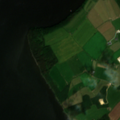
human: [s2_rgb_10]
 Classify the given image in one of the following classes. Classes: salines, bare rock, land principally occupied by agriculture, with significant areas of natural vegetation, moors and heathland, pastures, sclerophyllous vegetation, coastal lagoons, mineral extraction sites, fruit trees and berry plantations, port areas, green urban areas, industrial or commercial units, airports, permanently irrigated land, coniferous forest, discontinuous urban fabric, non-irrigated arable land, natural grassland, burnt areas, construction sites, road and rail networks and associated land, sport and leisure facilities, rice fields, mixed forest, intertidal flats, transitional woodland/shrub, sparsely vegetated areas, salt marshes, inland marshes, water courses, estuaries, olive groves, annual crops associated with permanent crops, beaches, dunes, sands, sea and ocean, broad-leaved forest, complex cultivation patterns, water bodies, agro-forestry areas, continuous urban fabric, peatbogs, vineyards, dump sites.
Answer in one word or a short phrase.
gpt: non-irrigated arable land, pastures, mixed forest, water courses